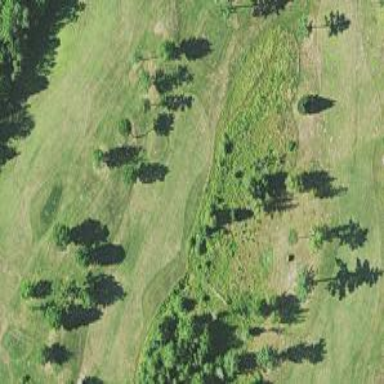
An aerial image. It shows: Grassy area designated as golf fairway.